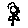
Label: flower